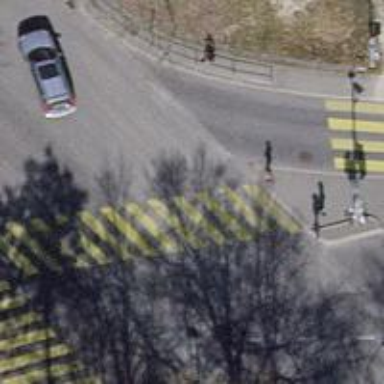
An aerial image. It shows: Road crossing with traffic signals.